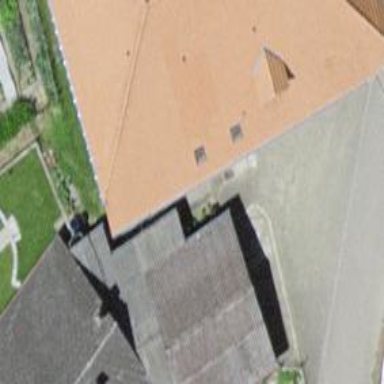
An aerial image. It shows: Garage building.